Question: In a nutshell, I want to use DataContext binding to assign a label the value of a public automatic property in another class.
So I have a class containing a public automatic property like so:
'''
public class MyData
{
public string DogName { get; set; }
}
'''
My WPF form looks like this:

The CodeBehind for my WPF form is as so:
'''
public partial class MainWindow : Window
{
private MyData myData;
public MainWindow()
{
InitializeComponent();
}
private void Window_Loaded(object sender, RoutedEventArgs e)
{
myData = new MyData();
myData.DogName = "Lulu";
label1.DataContext = myData.DogName;
}
}
'''
This isn't, however, changing the value of label1 to "Lulu", it just stays at "Label". What have I missed out?
Thanks
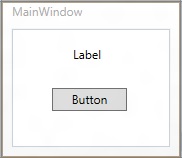
Answer: That is not exactly the common way to work with DataContexts (as you show it, 'MyData' as a class serves no purpose at all).
Try this instead:
'''
//C#
label1.DataContext = new MyData{ DogName = "Lulu" };
//xaml
<Label Content="{Binding Path=DogName}"/>
'''
now, you could for instance also use MyData to contain the label's Width or so.
Another (probably most used) way is to set the parent's DataContext, and make the individual elements use it's properties:
'''
//C#
class MyData
{
public strig DogName{ get; set; }
public strig CatName{ get; set; }
}
this.DataContext = new MyData{ DogName = "Lulu", CatName = "Fifi" };
//xaml
<Label Content="{Binding Path=DogName}"/>
<Label Content="{Binding Path=CatName}"/>
'''